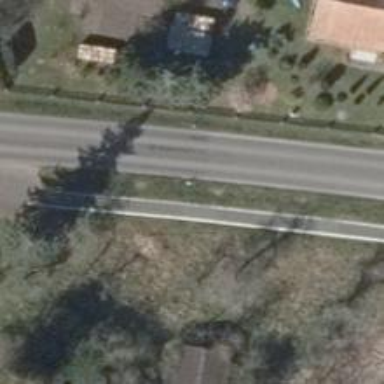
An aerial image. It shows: Tree-lined avenue.